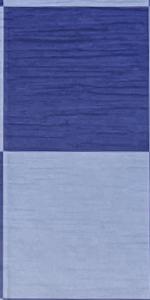
Label: Empty